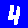
Digit: 4